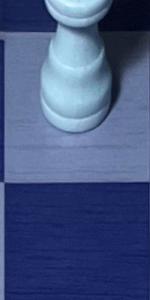
Label: Empty